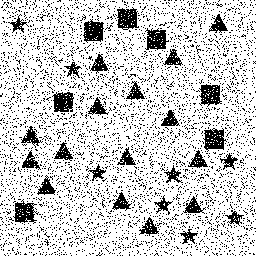
Squares: 7
Triangles: 15
Stars: 8
Total shapes: 30